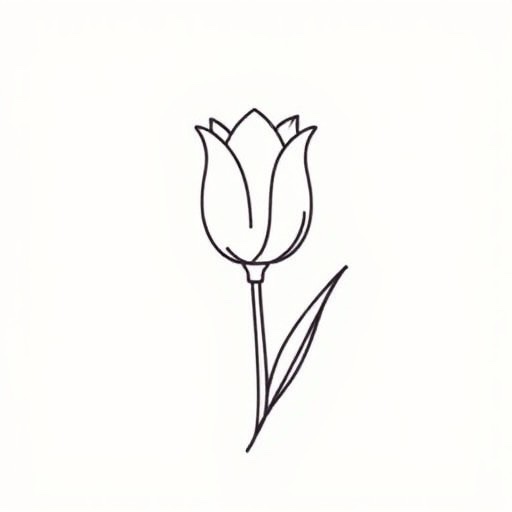
Category: Spring